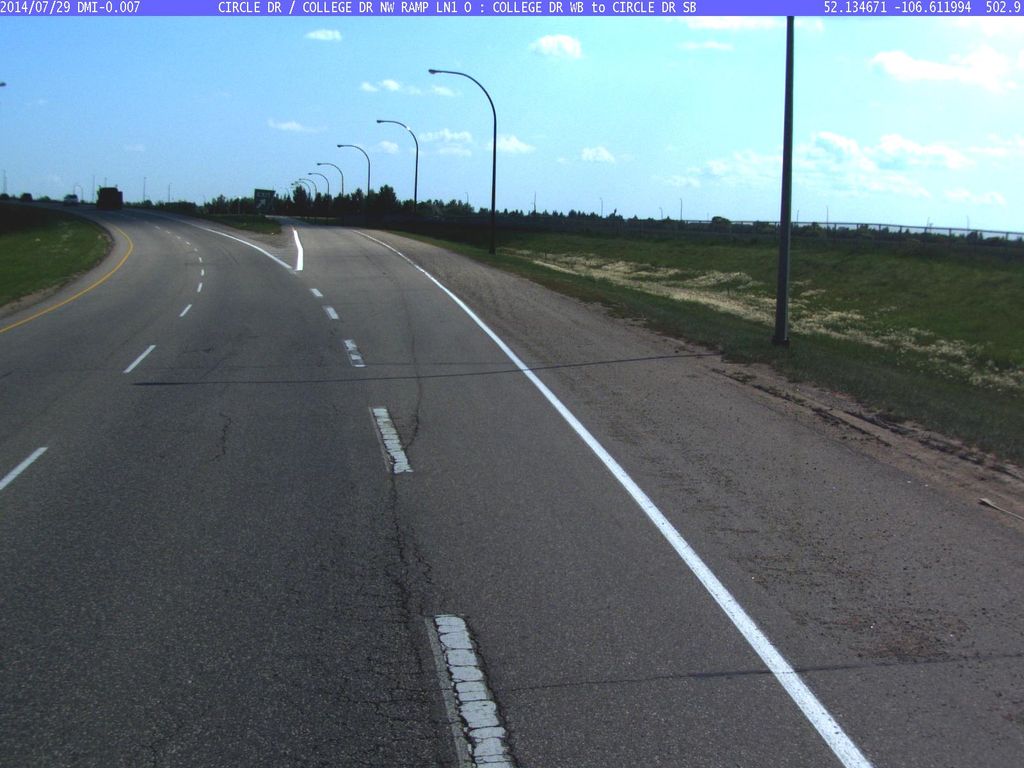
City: saskatoon